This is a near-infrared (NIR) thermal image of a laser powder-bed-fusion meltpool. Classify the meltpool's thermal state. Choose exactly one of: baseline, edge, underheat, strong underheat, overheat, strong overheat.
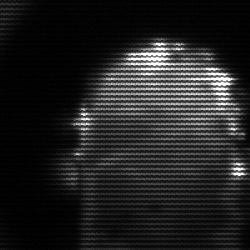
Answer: baseline